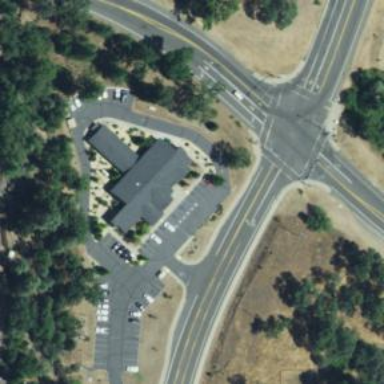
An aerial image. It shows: Healthcare clinic.